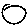
Label: circle